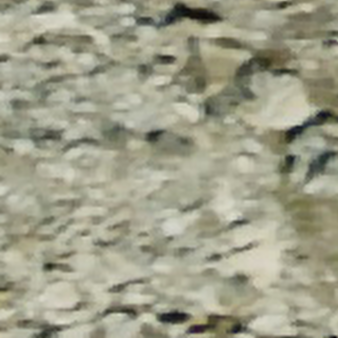
Label: other